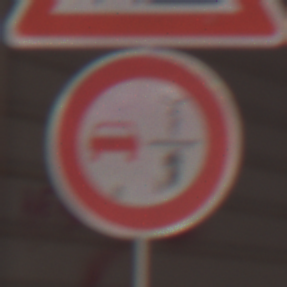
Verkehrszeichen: VerbotUeberholenEinspurigeFahrzeuge
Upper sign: Arbeitsstelle
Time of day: MorningAfternoon
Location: Outdoor (Urban)
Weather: Clear
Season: NotSpecified
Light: Natural